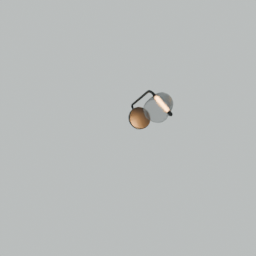
Label: lighting